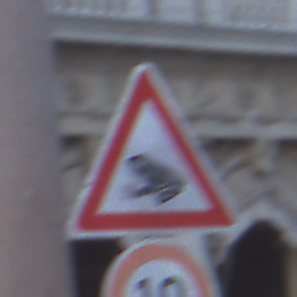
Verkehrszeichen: AmphibienwanderungRechts
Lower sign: Geschwindigkeit10
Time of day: Dawn
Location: Outdoor (Urban)
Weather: Clear
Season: NotSpecified
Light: Natural